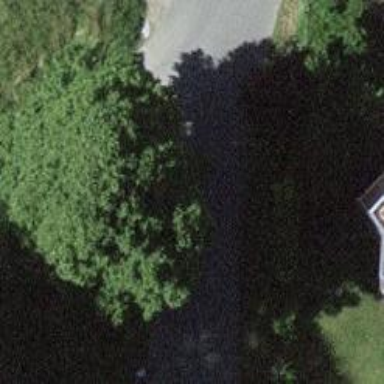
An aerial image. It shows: Brown bench.